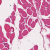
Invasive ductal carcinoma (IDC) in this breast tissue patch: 0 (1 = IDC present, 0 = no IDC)